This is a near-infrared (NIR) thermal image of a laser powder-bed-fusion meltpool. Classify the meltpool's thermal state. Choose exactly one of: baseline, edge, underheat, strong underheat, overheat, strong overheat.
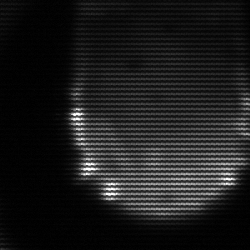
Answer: edge